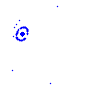
Particle: pion